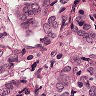
Metastatic tissue present: yes